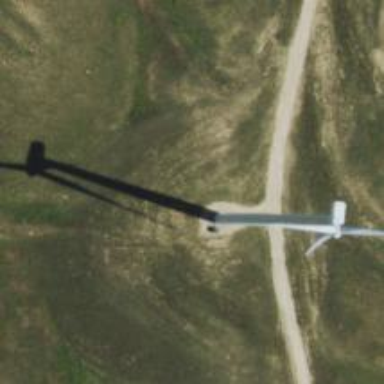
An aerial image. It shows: Wind generator powered by wind. The generator type is horizontal axis and it uses wind turbines.